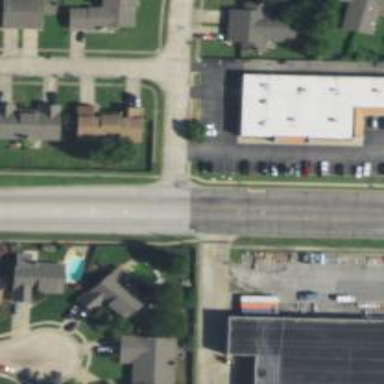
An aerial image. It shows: Road with stop sign.